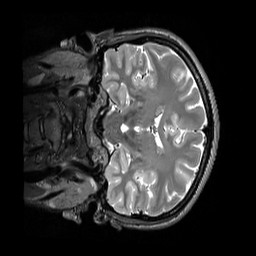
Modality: T2w
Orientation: coronal
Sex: male
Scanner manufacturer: siemens
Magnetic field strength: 3 T
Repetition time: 3.2 s
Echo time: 0.409 s